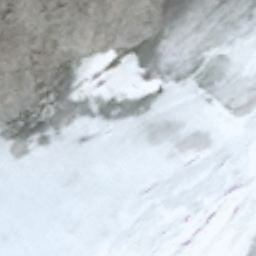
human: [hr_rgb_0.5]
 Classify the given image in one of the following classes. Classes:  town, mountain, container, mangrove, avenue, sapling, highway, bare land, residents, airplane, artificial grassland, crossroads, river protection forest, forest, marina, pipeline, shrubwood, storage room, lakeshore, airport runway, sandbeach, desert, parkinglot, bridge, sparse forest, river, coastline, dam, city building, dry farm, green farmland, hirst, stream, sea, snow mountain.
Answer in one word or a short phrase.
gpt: snow mountain